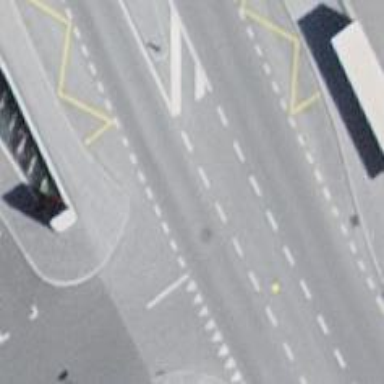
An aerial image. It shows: Secondary road with asphalt surface.